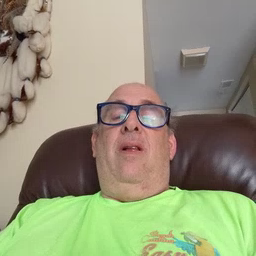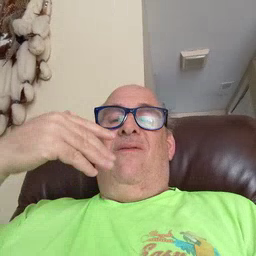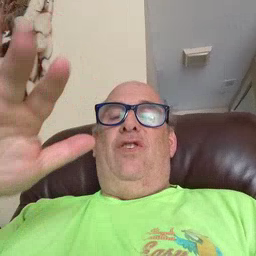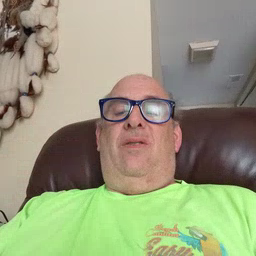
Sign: finish